Question: I have this file structure in my python project
'''
|__src
|__main.py
|__gen.py
|__app
|__ __init__.py
|__ app.py
|__ lang.py
'''
### Intention
I want to use the 'Language' class from sibling module 'lang'.
So I tried with this import statement in 'app.py':
'''
from app.lang import Language
'''
### Issue
But when I run 'app.py' I get a ModuleNotFoundError error saying ''app' is not a package':

Which doesn't make sense since app has '__init__.py'.
How can I solve this?
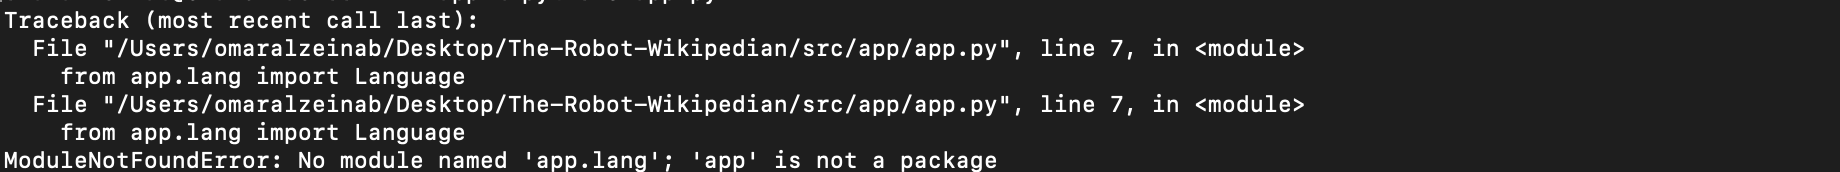
Answer: Because both 'app.py' and 'lang.py' are in the same directory try to import like this :
'''
from .lang import Language
'''
or you can use 'from app.lang import Language' from another file located outside app folder